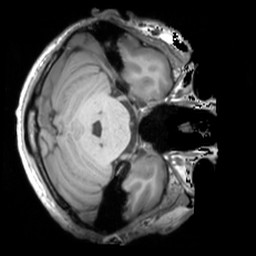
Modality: T1w
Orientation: axial
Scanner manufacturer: siemens
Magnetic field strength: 3 T
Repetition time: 1.9 s
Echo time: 0.00267 s